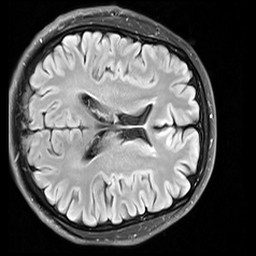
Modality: FLAIR
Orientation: axial
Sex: male
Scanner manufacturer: siemens
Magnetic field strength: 3 T
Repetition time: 10 s
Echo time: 0.09 s